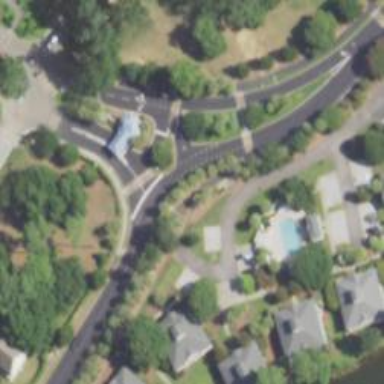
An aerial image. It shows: Residential road.